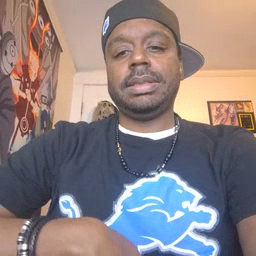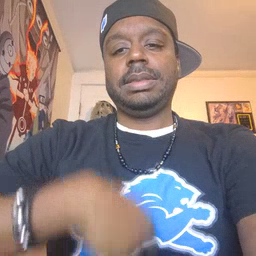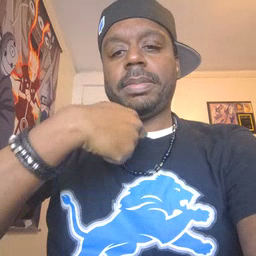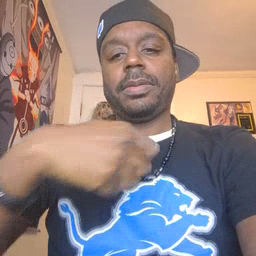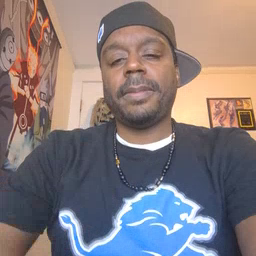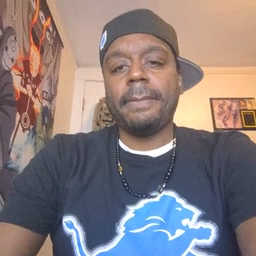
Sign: zipper